Interaction volume radius: 10 \u00c5
Interaction volume height: 10 \u00c5
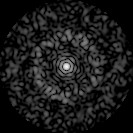
Disorder parameter: 0.8553